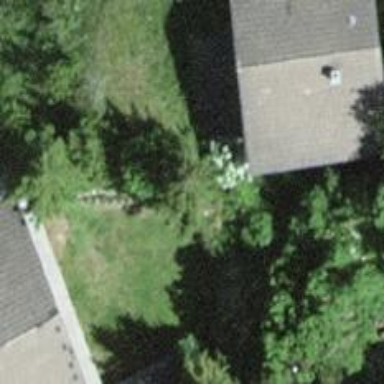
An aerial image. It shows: Simple house.